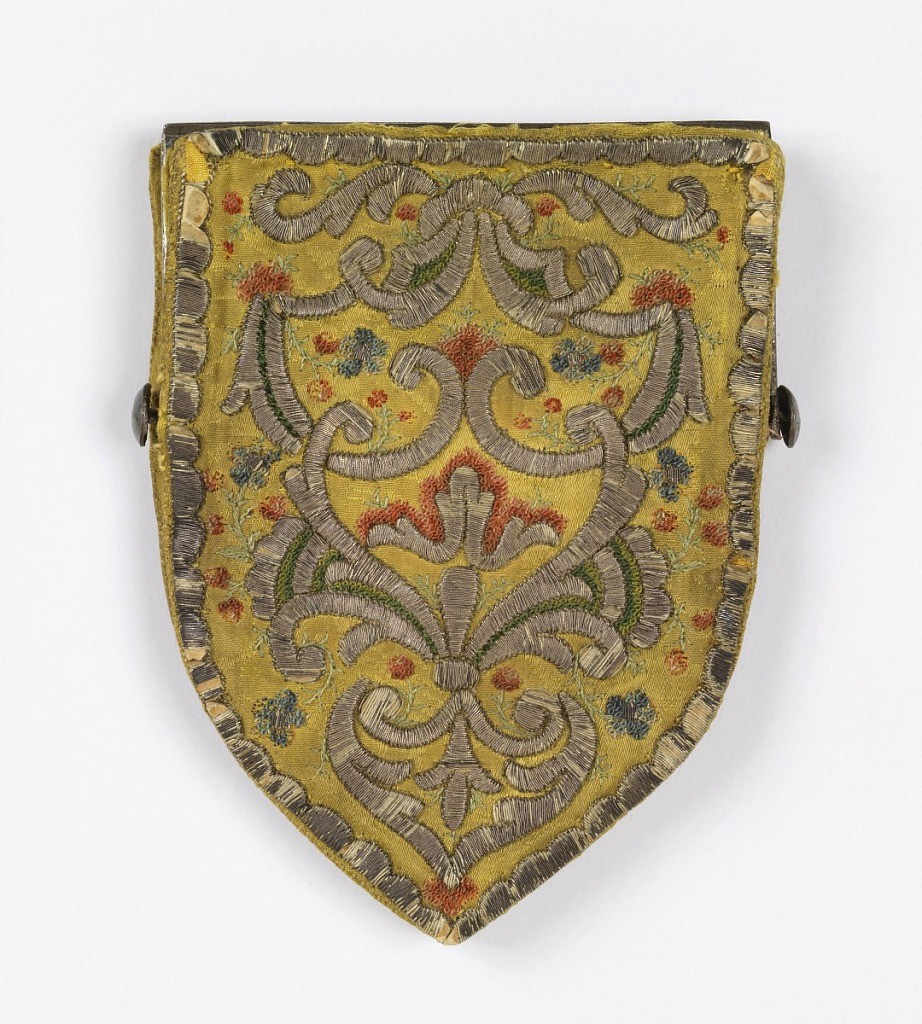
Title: Purse
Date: early 18th century
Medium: silk and metal thread embroidery over paper on silk foundation Technique: embroidered in stem and knotting stitches and couching over paper on damask foundation
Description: Small sheild-shaped purse of yellow silk satin damask embroidered in design of arabesques worked in silver thread with flowers in pink, blue and green silk, with the same design on both sides. Lined with pink silk and mounted on a hinged frame of engraved steel.